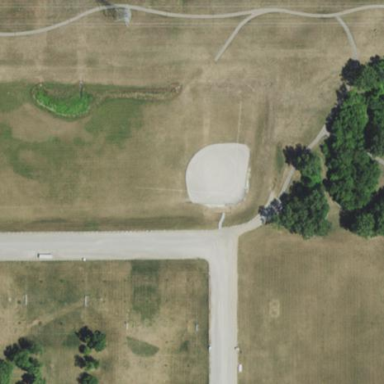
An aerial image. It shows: Park.